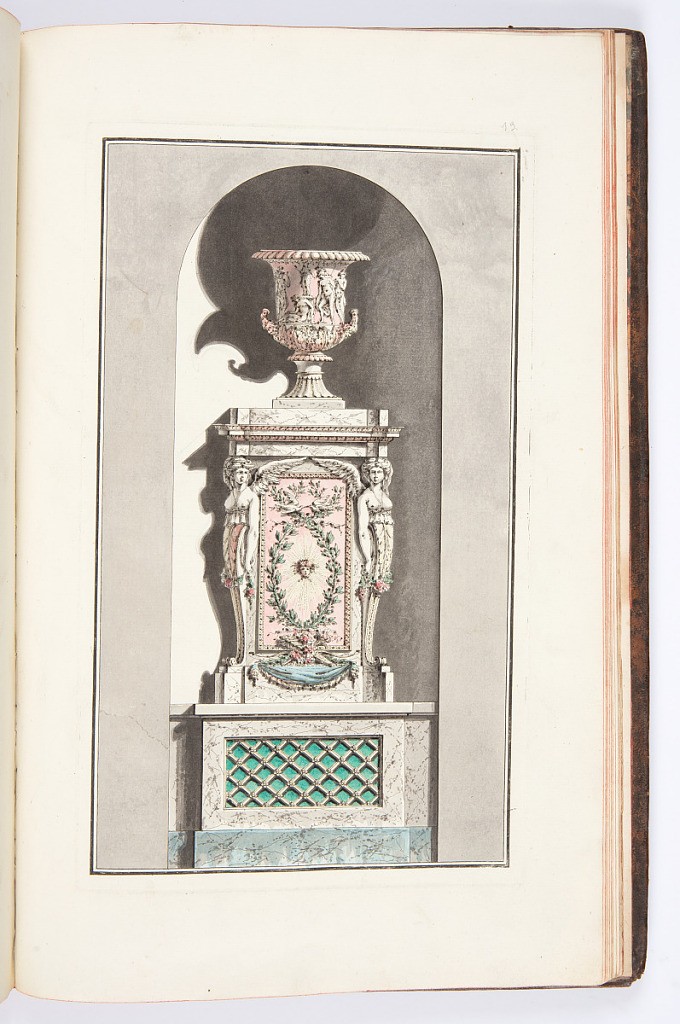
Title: POELE Russe, décoré de Cariatides, et surmonté d’un vase antique
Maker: Louis-Gustave Taraval, French, 1738 – 1794
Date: ca. 1791
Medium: Etching and hand colored watercolor on paper
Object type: Print
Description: Design for a stove heater decorated with neoclassical motifs, in the form of a pedestal supporting a vase. The pedestal is on a base decorated with a diaper and floral pattern. The pedestal is decorated with corner female winged caryatids, and a front panel featuring the head of the god Apollo, with intertwined foliate branches, birds, and a trophy incorporating a flaming torch, quiver of arrows, and a bow. The vase is decorated with a frieze of classical figures, and leaf and gadrooning motifs. The stove is set into an arched niche. The plate is hand colored with watercolor.